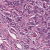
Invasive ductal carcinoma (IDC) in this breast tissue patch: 1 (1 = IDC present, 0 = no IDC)